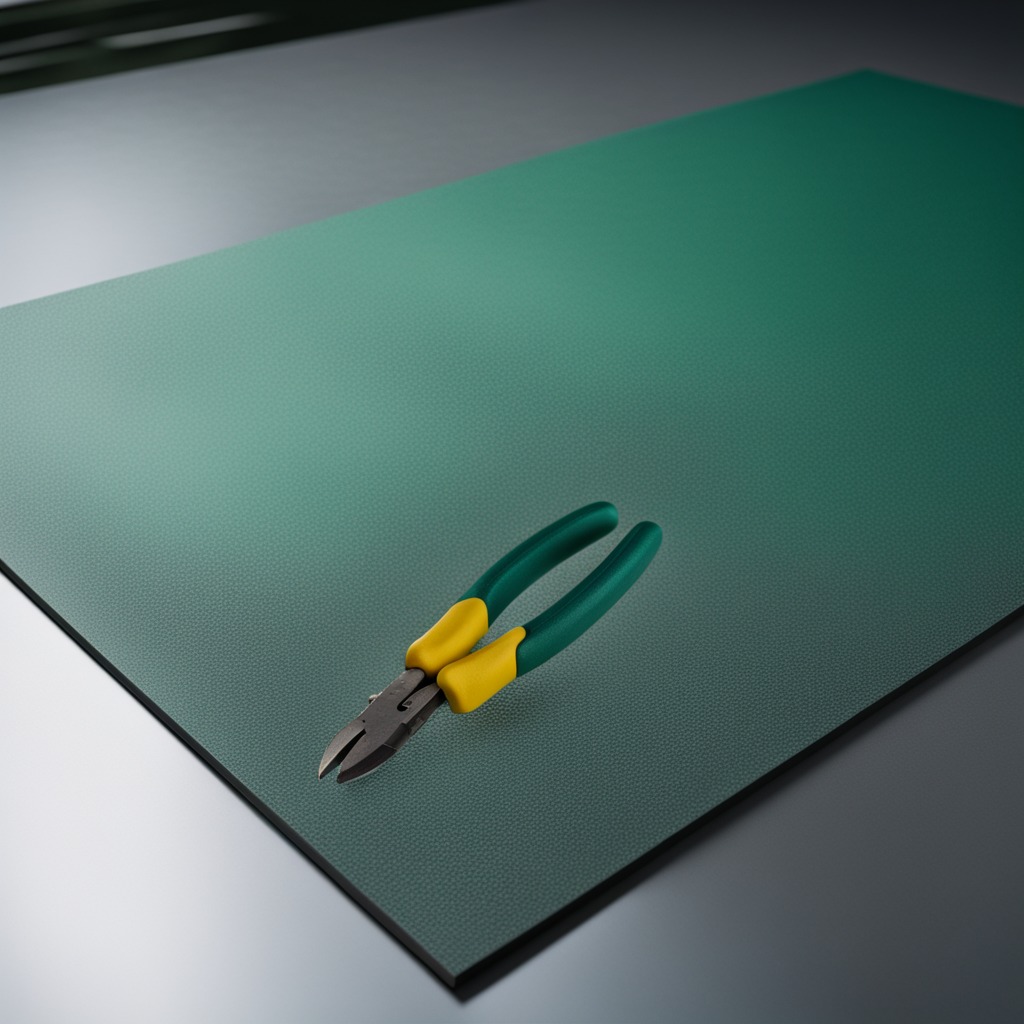
A plier lying on the granite tabletop